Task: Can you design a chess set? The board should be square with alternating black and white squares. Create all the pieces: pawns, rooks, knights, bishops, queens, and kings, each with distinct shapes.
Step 3371:
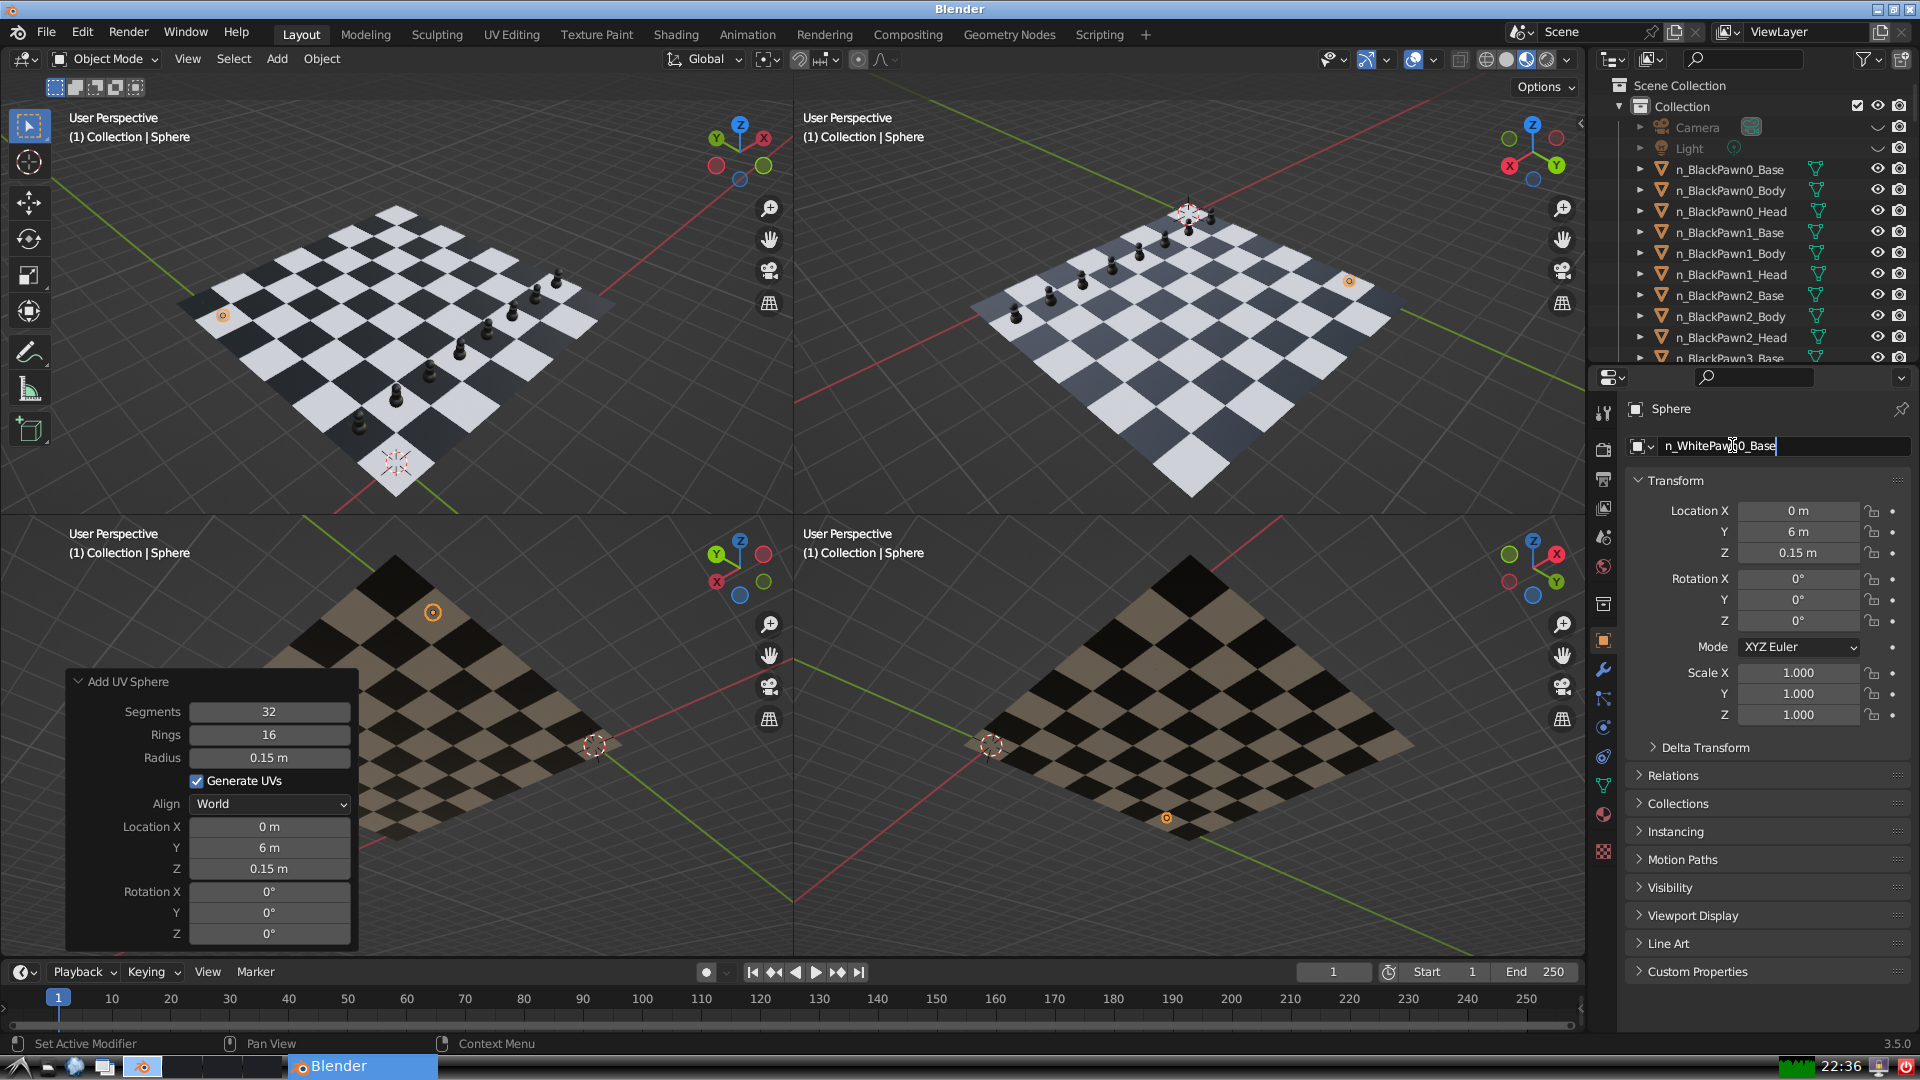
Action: {"key_press": ['Return']}